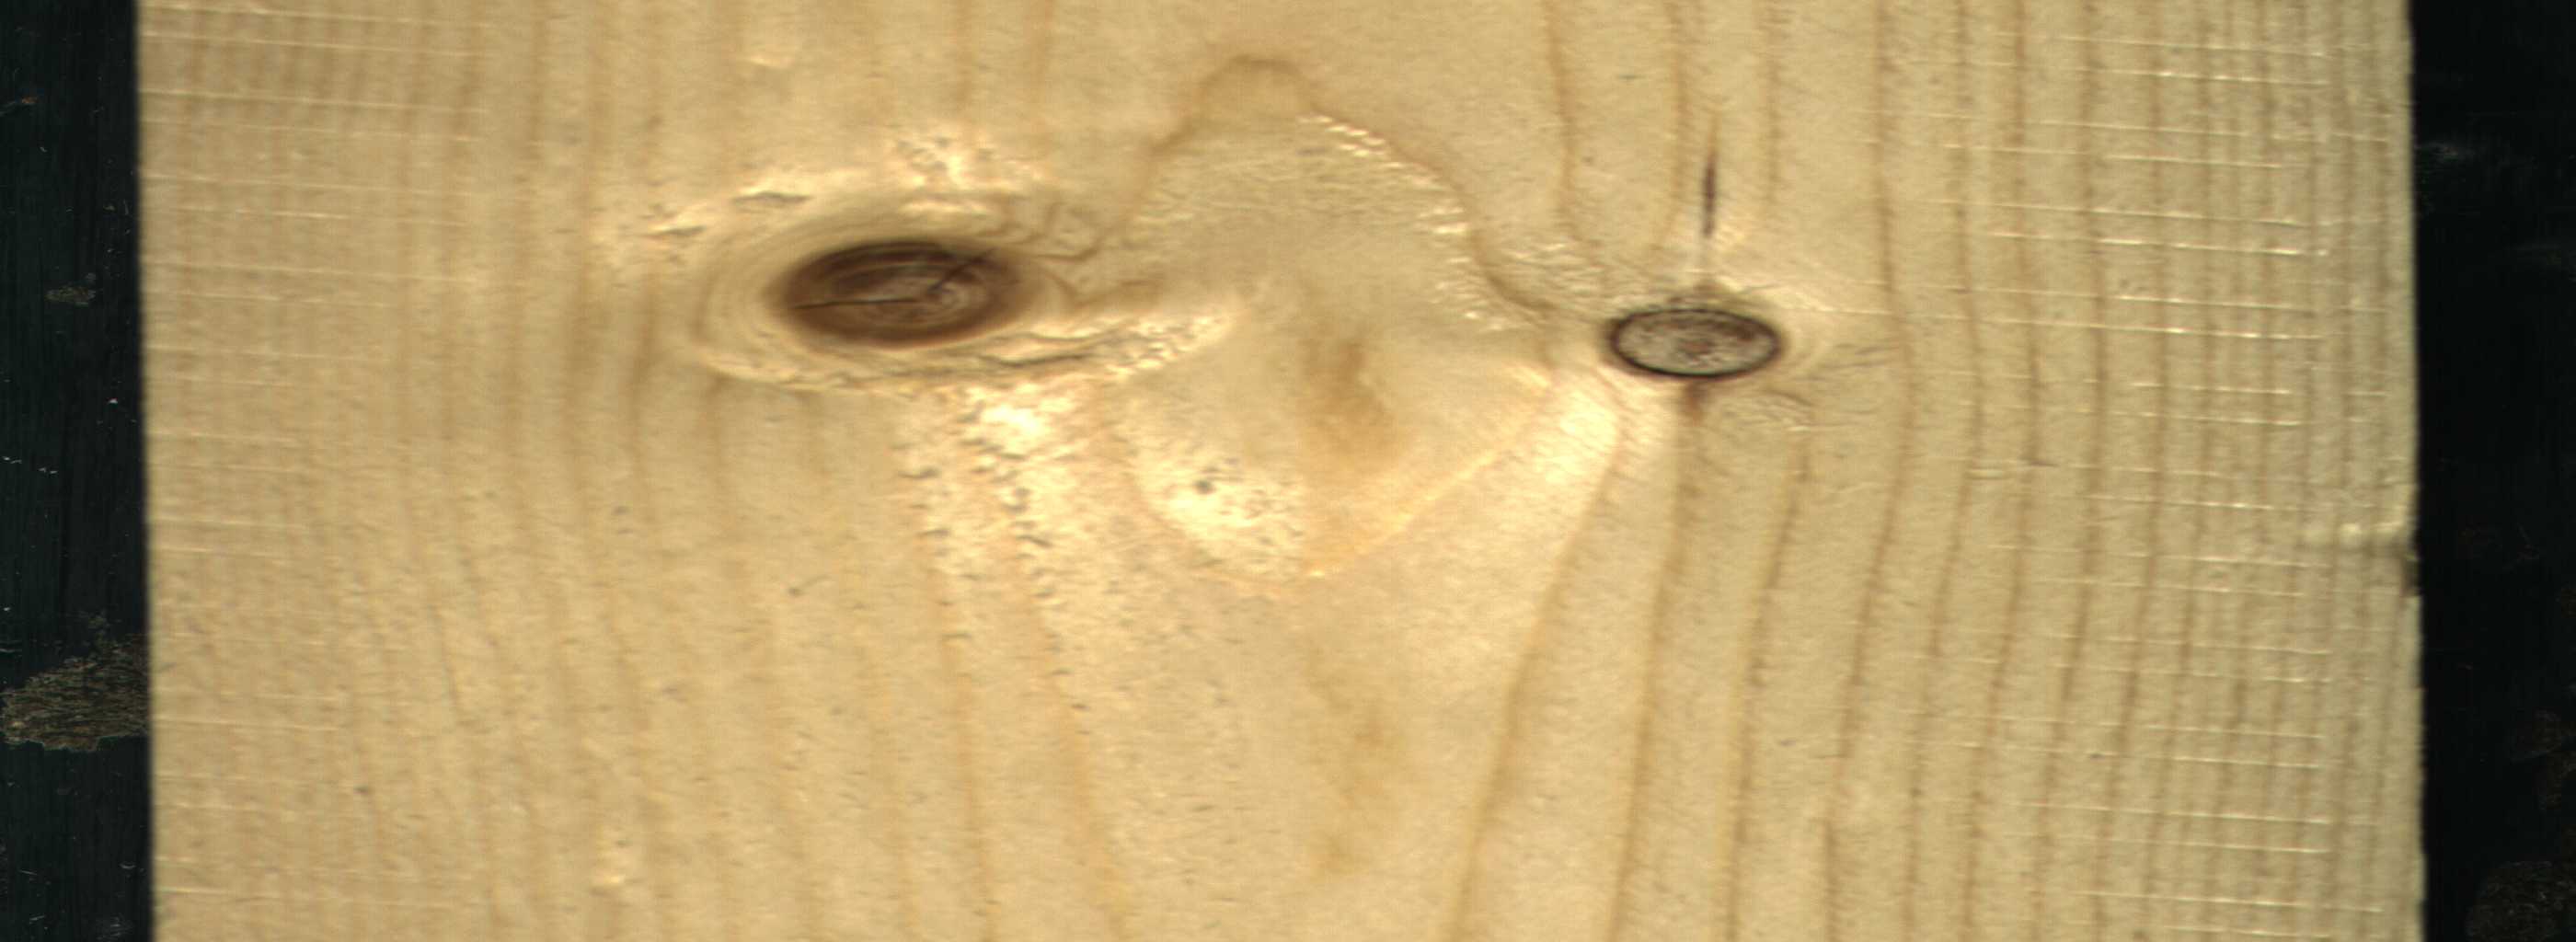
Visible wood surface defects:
knot_with_crack
Dead_Knot